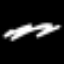
Label: squiggle